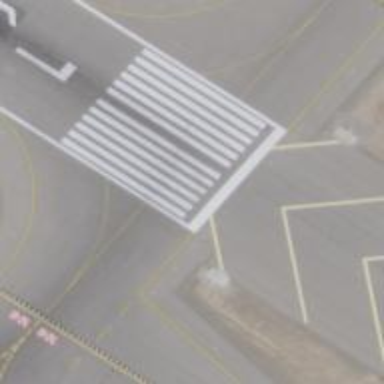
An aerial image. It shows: View of runway in airport.